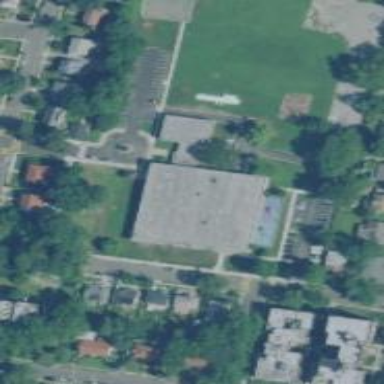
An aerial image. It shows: School.